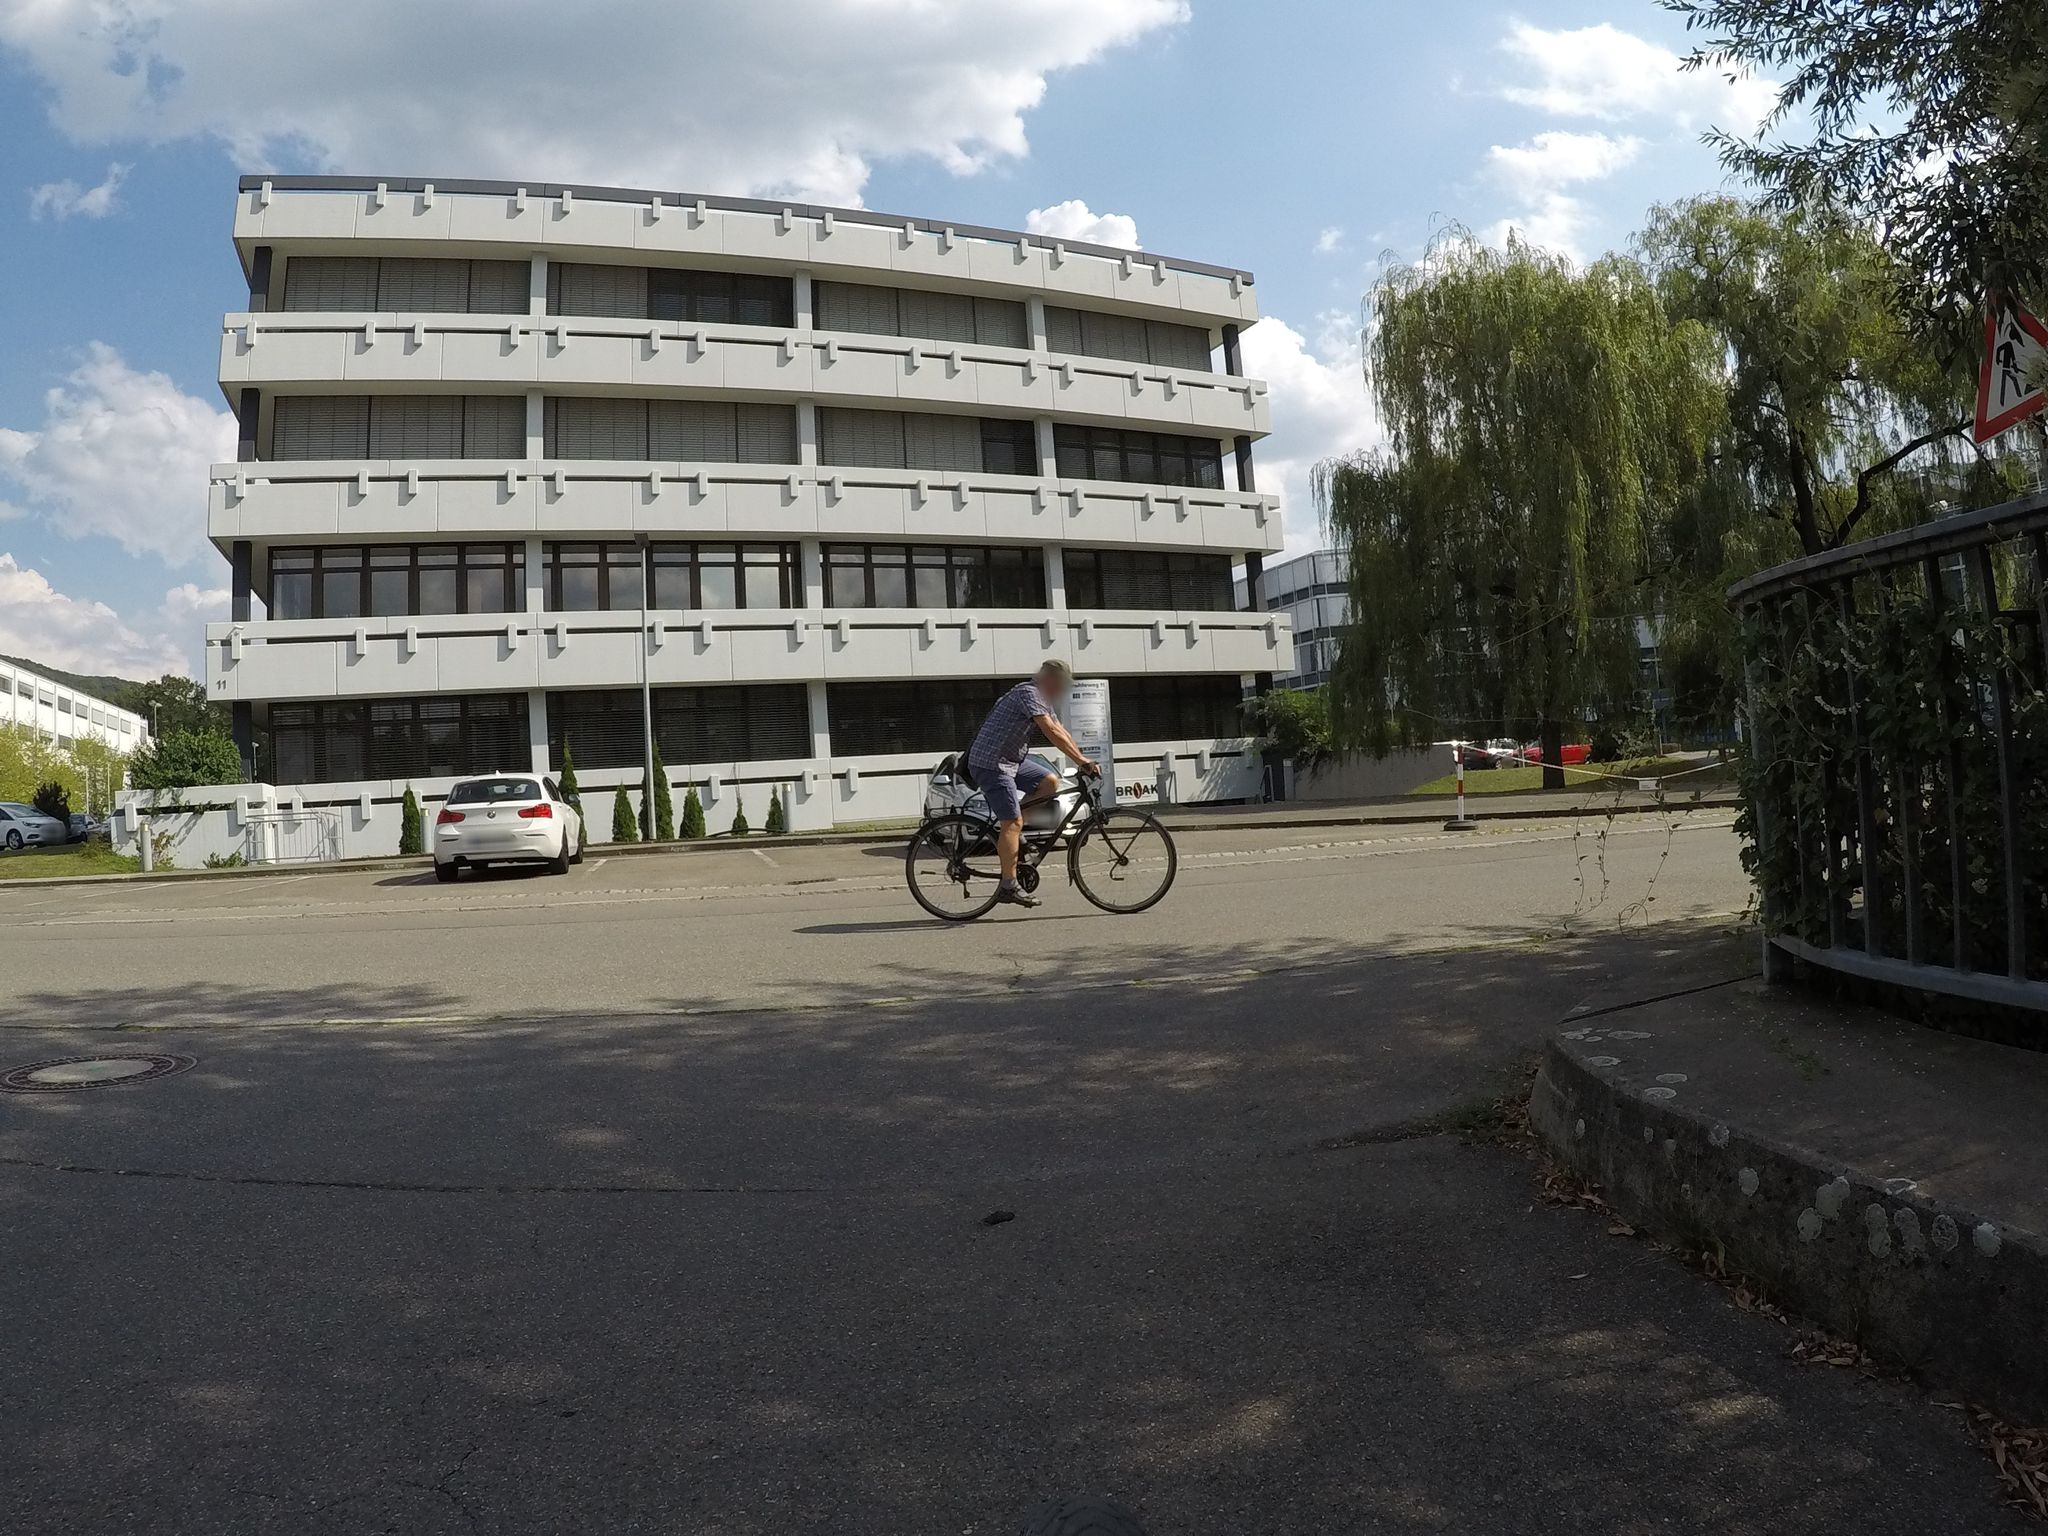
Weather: clear
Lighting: day
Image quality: good
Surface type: cycling surface
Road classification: service, footway, path
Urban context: dense urban cluster
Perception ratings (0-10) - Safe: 2.13, Lively: 5.3, Beautiful: 4.11, Boring: 4.98, Depressing: 1.18, Wealthy: 4.41